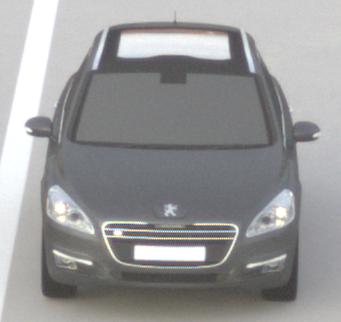
Make: Peugeot
Model: 508 SW 120 VTi
Detailed model: 508 (I) SW
Model produced from: 2011/03
Model produced until: 2014/05
Doors: 5
Color: gray
Road condition: dry road
Daytime: sunrise or sunset
Contrast: low contrast